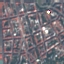
Land use / land cover: Residential